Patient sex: F
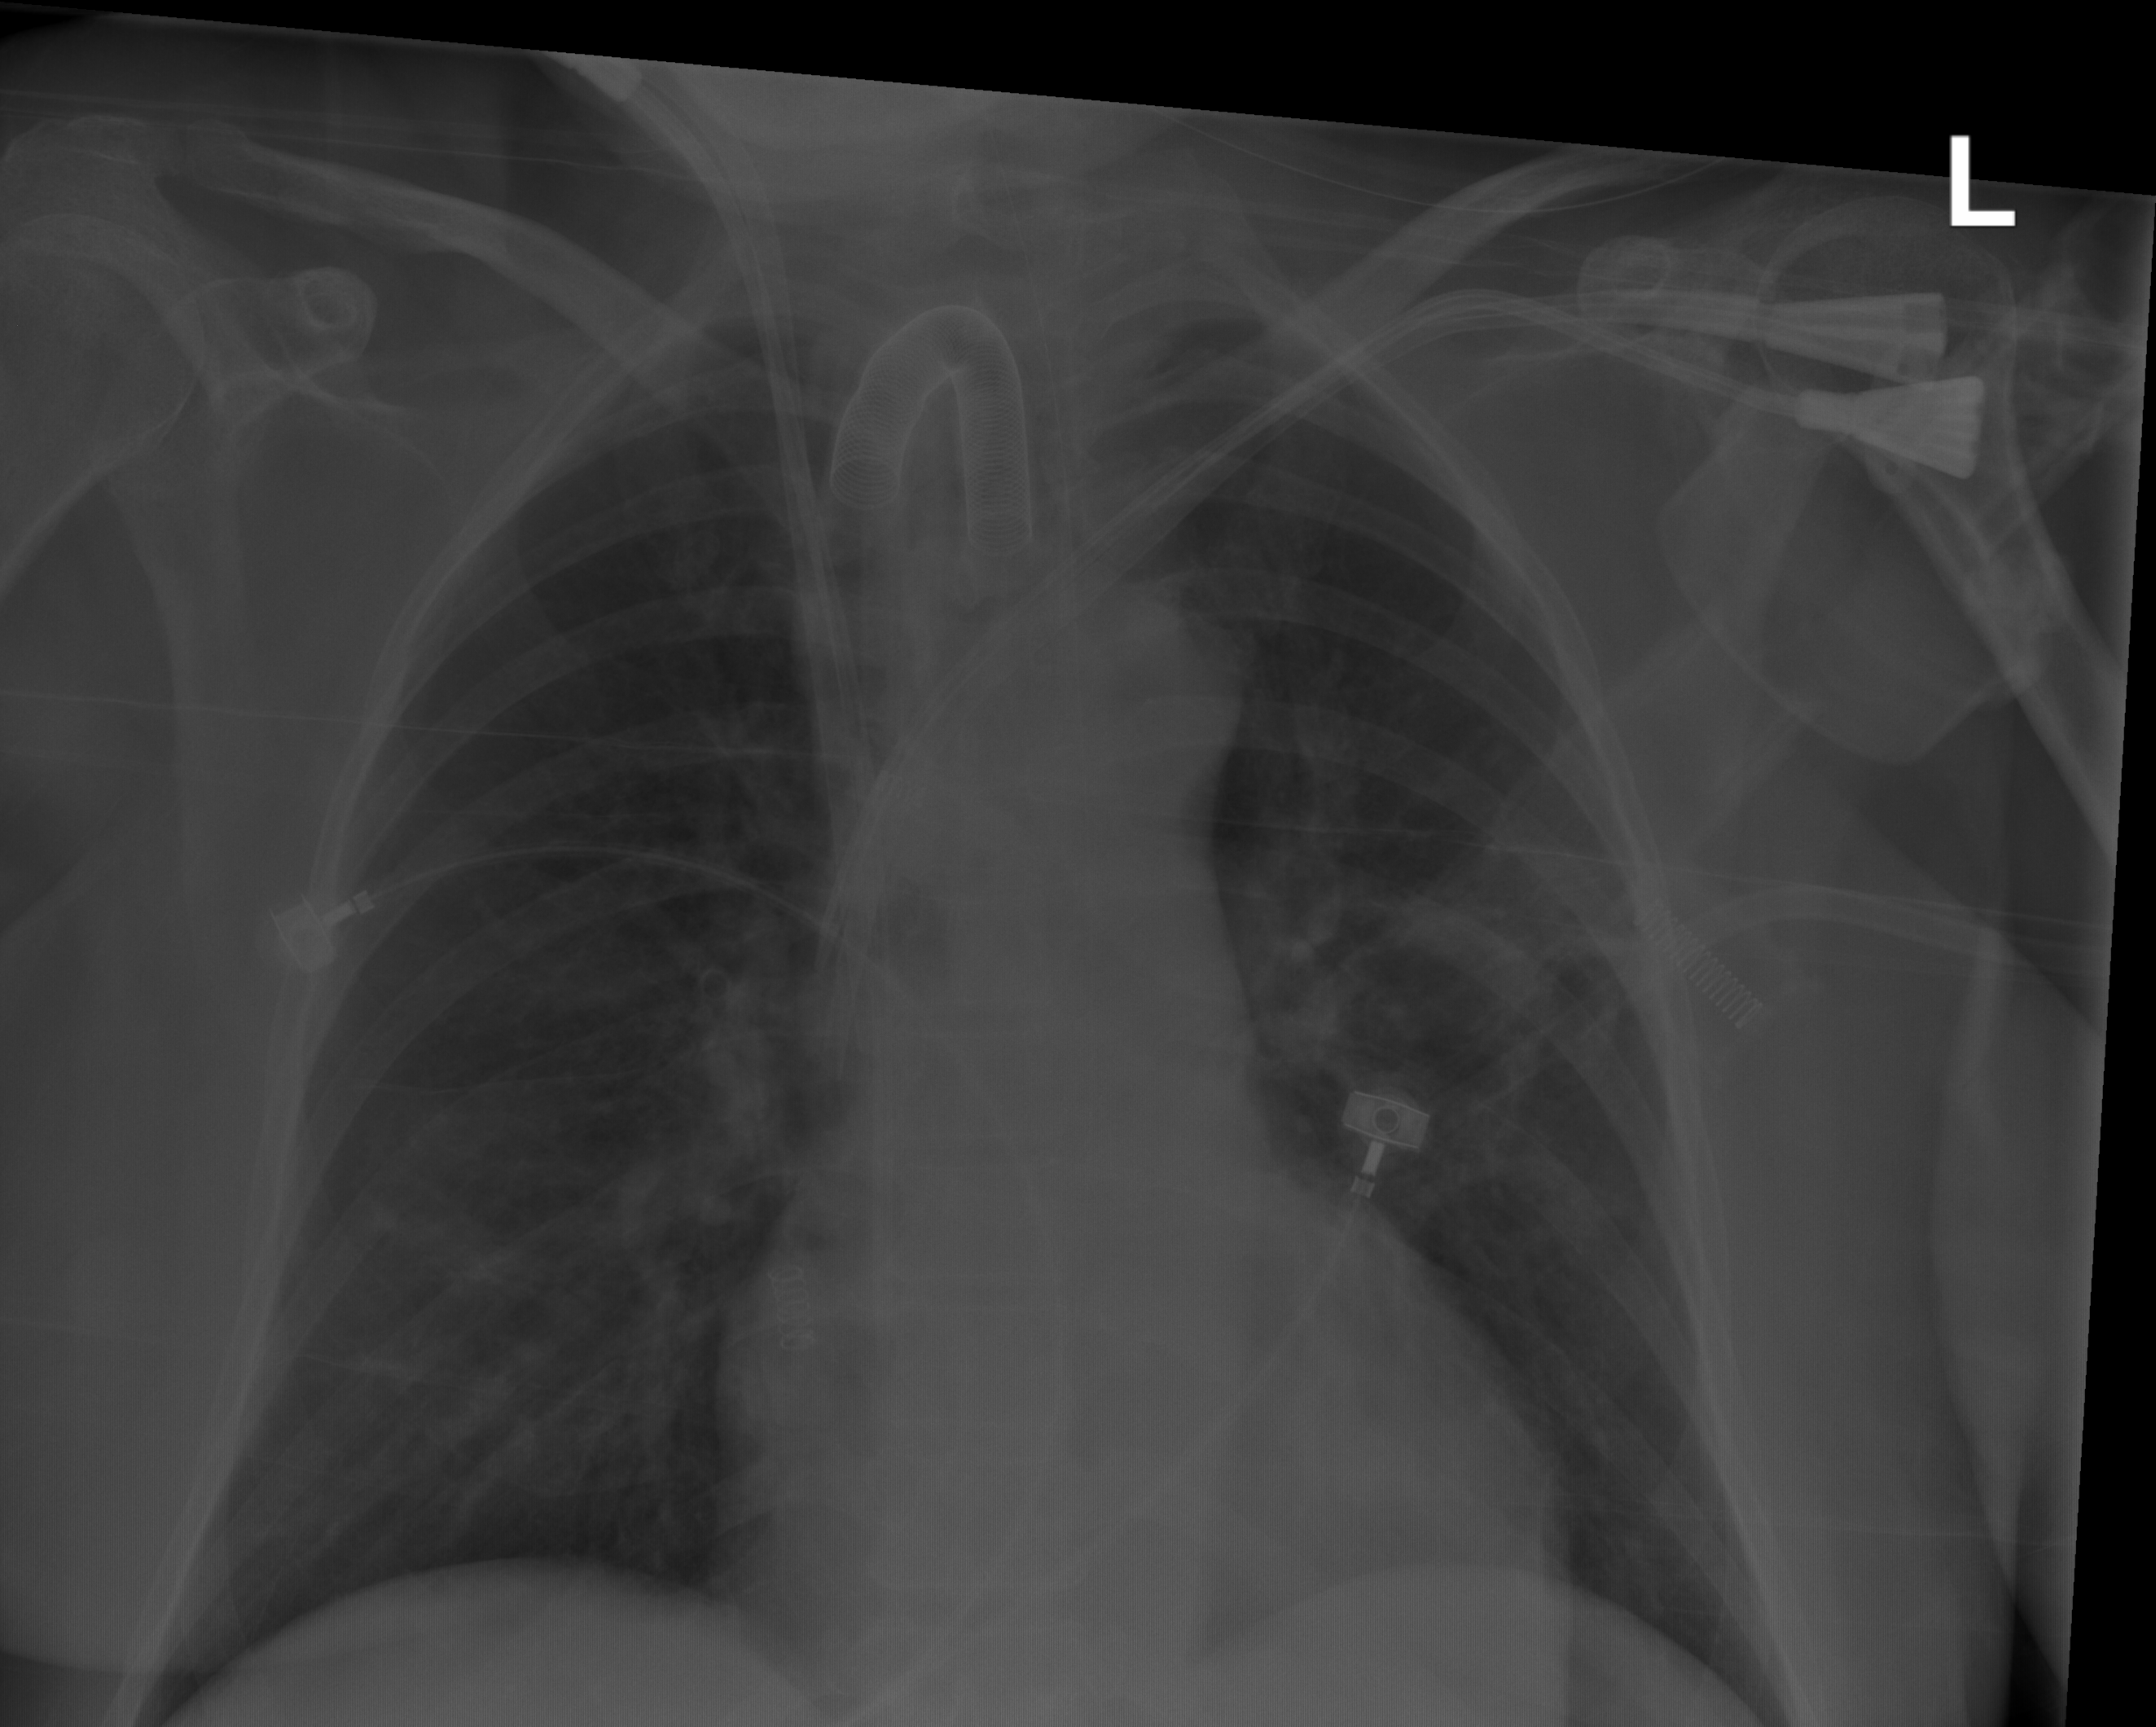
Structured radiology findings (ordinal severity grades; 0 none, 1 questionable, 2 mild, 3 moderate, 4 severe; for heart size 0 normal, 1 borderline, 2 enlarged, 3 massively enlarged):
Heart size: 0
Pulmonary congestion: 0
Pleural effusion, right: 0
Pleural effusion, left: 0
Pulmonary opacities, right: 1
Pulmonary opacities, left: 1
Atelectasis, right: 1
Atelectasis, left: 1